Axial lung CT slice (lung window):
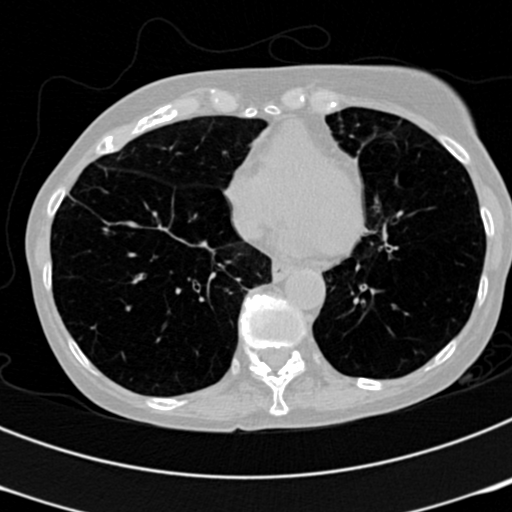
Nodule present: no